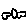
Label: bird